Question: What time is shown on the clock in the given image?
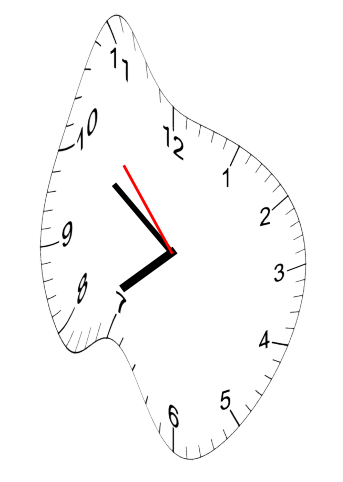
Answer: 07:50:53